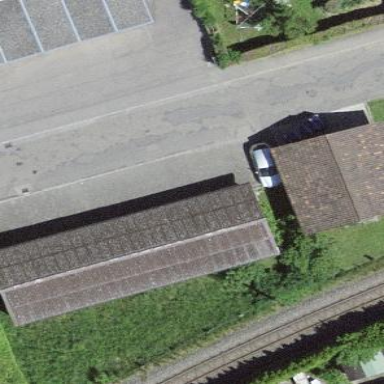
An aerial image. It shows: Garage building.